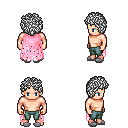
a pixel art fantasy rpg character, male body template, human, light skin, pink tattered cape, teal pants, white curly afro hairstyle, white slippers, four views (front, back, left, right), 2x2 character sprite sheet, small pixel art, hard edges, no anti-aliasing